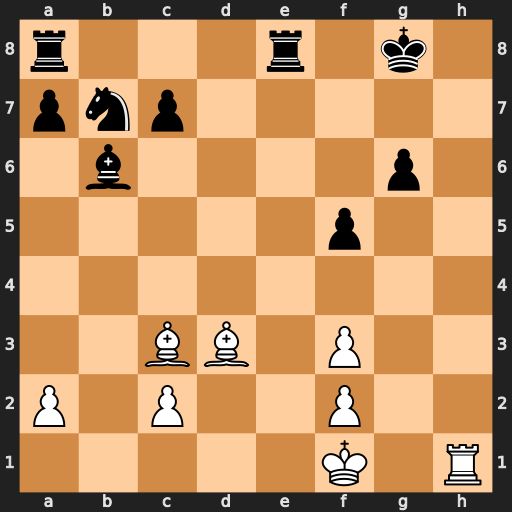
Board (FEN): r3r1k1/pnp5/1b4p1/5p2/8/2BB1P2/P1P2P2/5K1R
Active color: w
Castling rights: -
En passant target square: -
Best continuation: Bc4+ Kf8 Bf6 Re1+ Kxe1